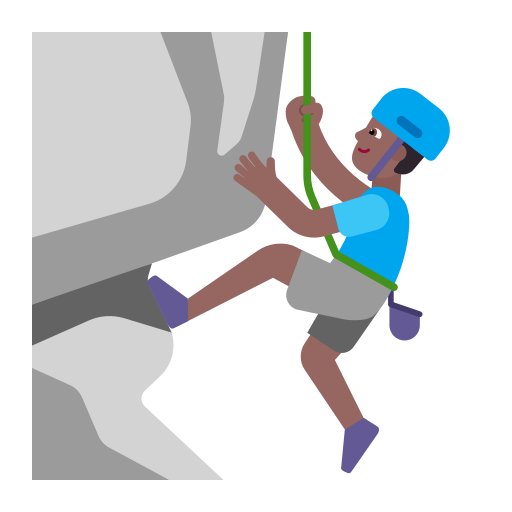
man climbing flat  dark